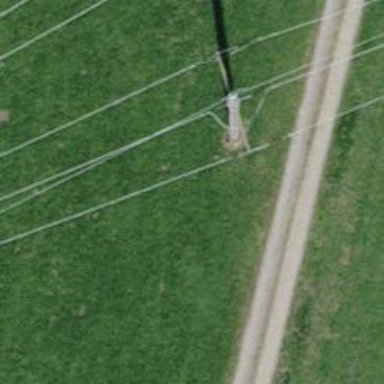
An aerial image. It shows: Three cables of power line.